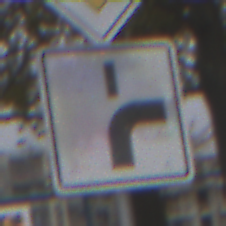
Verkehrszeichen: VerlaufVorfahrtsstrasse8
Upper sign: Vorfahrtsstrasse
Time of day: MorningAfternoon
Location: Outdoor (Nature)
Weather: Overcast
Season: Autumn
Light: Natural